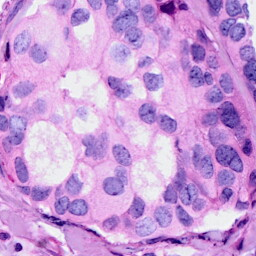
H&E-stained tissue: Breast